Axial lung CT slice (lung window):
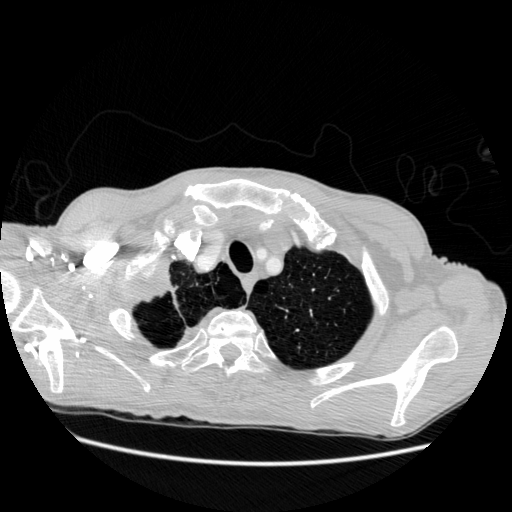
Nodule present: no